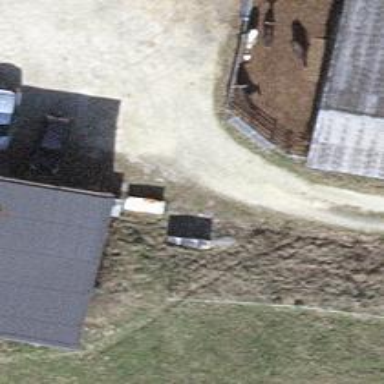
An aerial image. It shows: Farm.